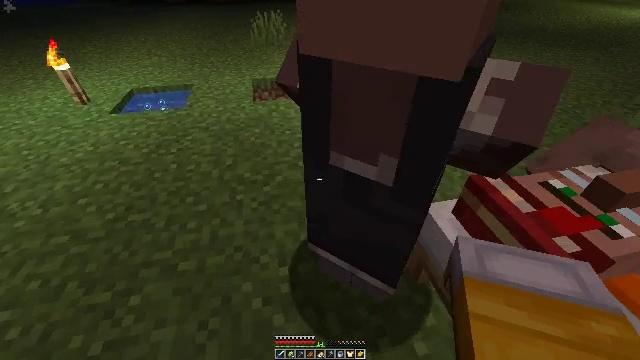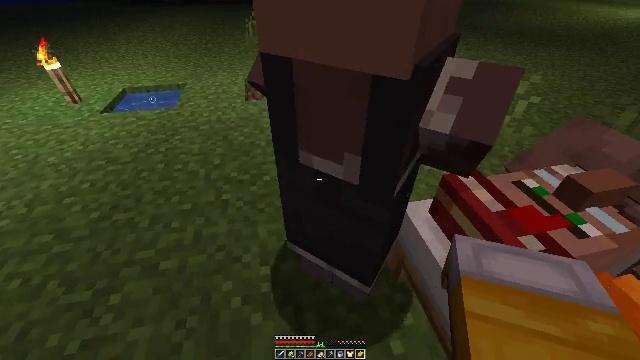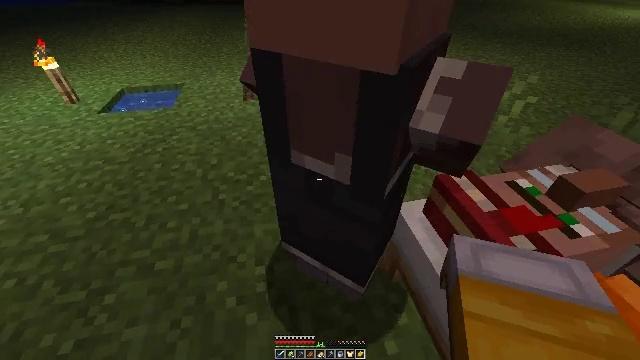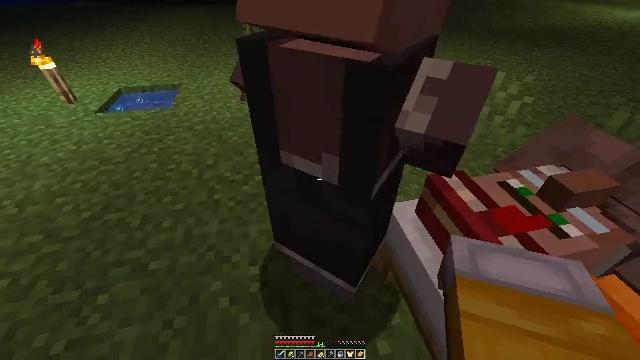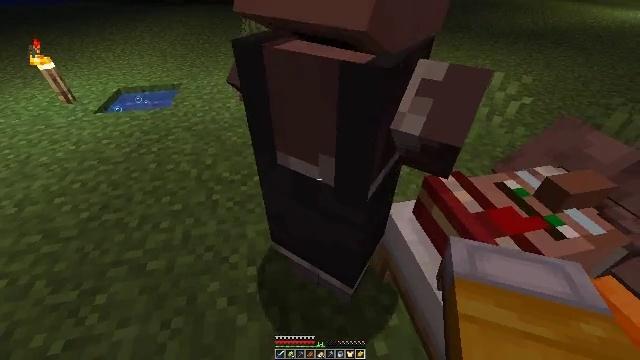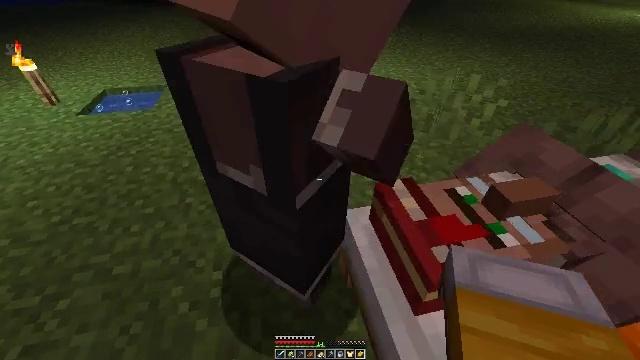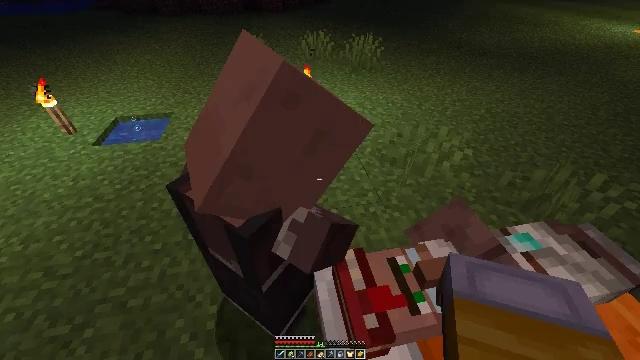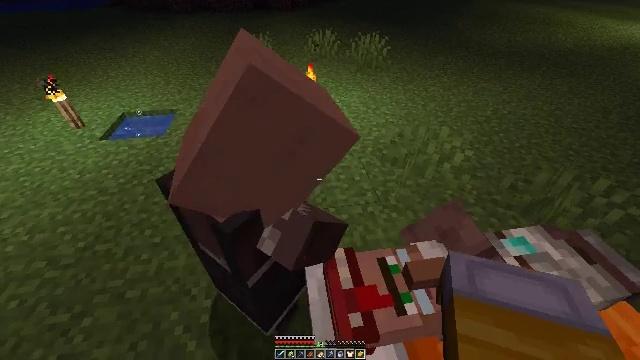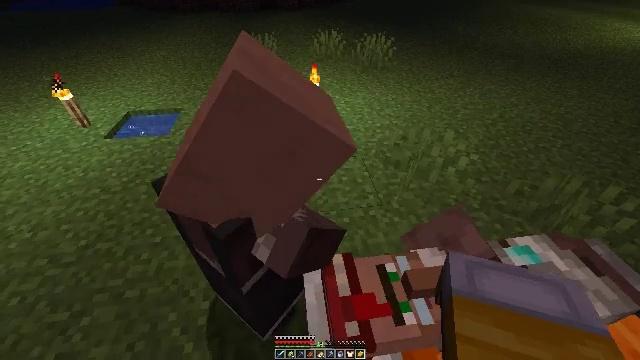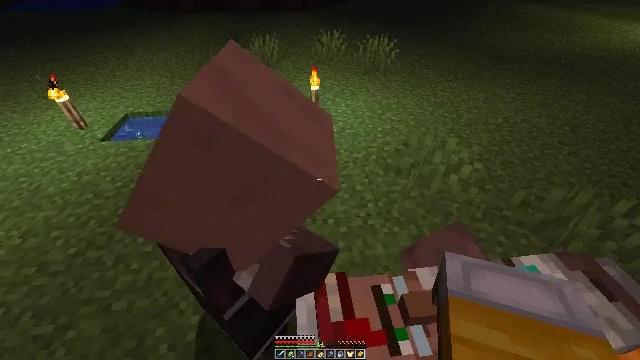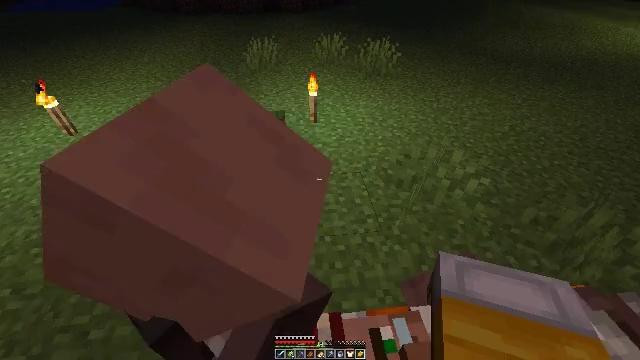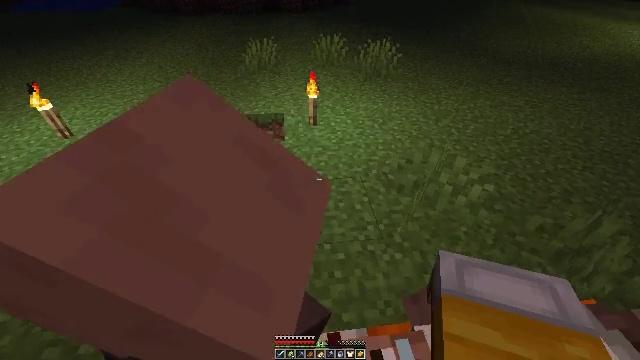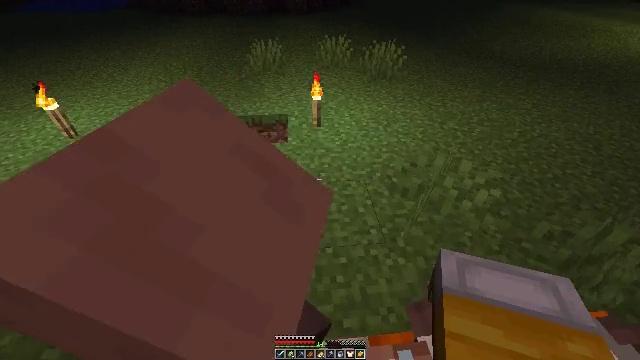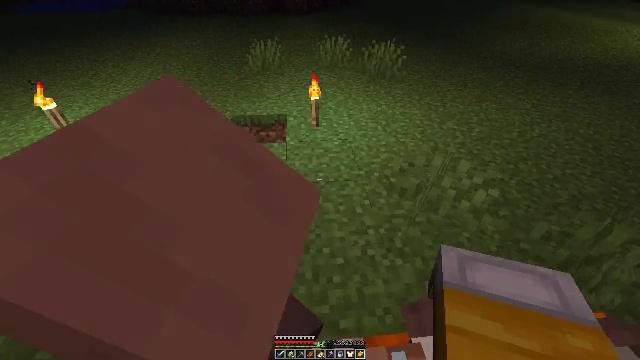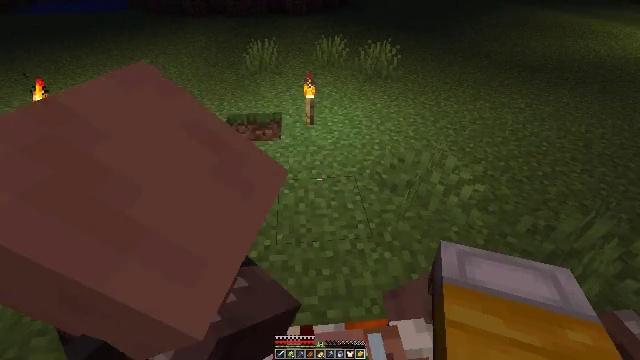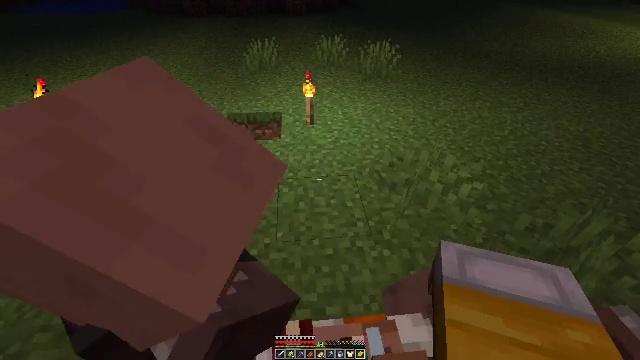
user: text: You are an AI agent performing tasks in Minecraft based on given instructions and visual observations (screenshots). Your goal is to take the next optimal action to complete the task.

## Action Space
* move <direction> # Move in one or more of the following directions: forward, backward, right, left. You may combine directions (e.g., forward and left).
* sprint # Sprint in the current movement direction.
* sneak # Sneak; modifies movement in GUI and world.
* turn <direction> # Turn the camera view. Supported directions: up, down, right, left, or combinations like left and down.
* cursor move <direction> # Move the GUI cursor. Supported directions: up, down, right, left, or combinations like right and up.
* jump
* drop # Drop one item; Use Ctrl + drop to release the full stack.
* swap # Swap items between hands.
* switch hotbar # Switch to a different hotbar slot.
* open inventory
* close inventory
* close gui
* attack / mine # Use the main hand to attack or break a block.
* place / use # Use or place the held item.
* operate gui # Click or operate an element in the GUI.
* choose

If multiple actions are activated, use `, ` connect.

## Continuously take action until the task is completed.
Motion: motion action
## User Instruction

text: Gather an orange bed for future use.
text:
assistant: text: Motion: no_op
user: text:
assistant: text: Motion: no_op
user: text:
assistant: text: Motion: no_op
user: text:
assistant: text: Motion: move right
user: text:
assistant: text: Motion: move right
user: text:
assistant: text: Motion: move right, turn left
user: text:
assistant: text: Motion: turn left
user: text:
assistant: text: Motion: move forward, turn left
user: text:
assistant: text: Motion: move forward
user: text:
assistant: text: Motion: move forward
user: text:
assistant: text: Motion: no_op
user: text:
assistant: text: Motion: turn left
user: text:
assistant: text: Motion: no_op
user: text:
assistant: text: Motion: no_op
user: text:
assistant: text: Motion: no_op
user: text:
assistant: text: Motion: no_op
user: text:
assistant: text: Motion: move left
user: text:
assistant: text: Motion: move left
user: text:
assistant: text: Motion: move left
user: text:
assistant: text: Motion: move left
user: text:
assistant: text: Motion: no_op
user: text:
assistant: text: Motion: no_op
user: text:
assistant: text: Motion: no_op
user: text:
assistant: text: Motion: no_op
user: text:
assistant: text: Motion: move forward
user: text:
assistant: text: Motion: move forward
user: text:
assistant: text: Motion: move forward
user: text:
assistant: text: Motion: move forward
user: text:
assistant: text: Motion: move forward
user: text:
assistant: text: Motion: no_op